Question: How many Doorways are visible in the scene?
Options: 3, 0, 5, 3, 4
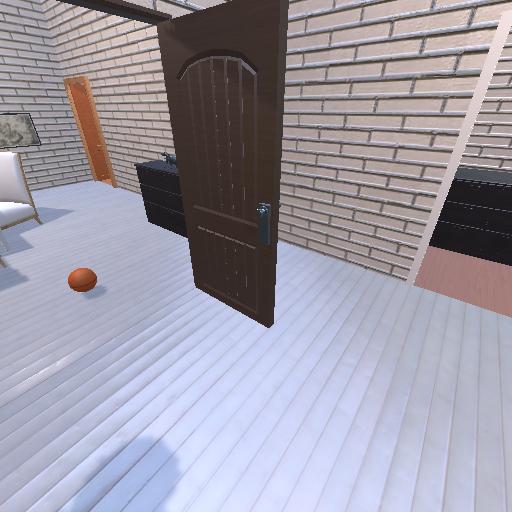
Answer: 3